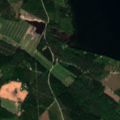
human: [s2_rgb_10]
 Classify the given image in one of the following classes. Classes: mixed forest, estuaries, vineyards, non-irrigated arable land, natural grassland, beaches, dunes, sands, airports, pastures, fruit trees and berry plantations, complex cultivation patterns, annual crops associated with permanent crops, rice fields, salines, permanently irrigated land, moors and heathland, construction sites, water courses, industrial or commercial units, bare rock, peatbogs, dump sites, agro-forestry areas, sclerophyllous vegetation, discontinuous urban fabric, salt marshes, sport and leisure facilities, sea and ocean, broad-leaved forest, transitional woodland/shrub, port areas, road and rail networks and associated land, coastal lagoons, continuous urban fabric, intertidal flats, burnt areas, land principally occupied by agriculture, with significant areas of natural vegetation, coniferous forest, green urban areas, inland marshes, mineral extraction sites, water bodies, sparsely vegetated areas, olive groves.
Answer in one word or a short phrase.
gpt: land principally occupied by agriculture, with significant areas of natural vegetation, coniferous forest, mixed forest, water bodies